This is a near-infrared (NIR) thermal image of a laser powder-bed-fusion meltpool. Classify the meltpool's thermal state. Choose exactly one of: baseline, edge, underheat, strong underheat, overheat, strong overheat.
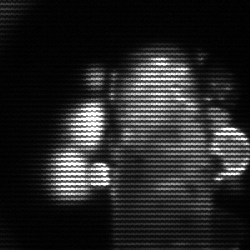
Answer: strong underheat